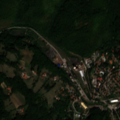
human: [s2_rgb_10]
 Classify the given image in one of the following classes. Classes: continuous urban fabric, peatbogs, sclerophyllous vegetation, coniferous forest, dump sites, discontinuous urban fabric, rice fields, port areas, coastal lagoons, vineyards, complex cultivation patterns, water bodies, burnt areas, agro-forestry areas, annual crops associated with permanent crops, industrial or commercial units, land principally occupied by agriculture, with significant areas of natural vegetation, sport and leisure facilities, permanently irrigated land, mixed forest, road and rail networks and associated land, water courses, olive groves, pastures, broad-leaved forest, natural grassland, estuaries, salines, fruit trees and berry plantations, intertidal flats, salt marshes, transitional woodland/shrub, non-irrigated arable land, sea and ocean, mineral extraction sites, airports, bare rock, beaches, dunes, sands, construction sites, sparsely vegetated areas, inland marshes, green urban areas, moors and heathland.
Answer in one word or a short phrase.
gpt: discontinuous urban fabric, complex cultivation patterns, land principally occupied by agriculture, with significant areas of natural vegetation, broad-leaved forest